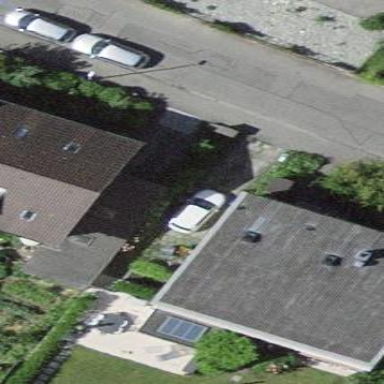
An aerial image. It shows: Semi-detached house.